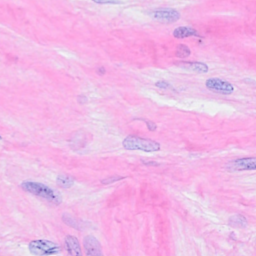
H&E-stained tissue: Breast